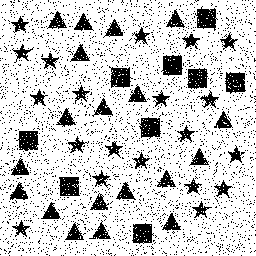
Squares: 9
Triangles: 19
Stars: 20
Total shapes: 48